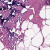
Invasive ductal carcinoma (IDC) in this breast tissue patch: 0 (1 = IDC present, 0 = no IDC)